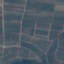
Land use / land cover: PermanentCrop